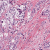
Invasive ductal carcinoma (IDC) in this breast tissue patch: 1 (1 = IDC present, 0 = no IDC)